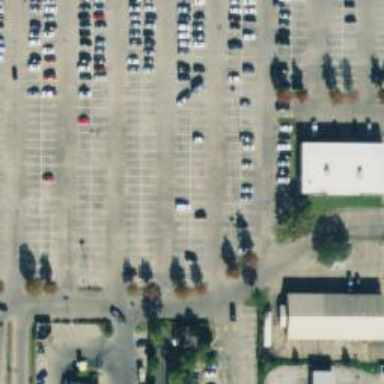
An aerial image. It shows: Parking space.